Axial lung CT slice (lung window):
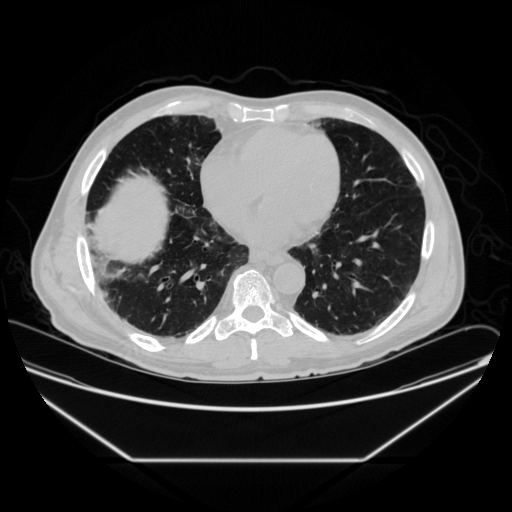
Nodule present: no